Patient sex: M
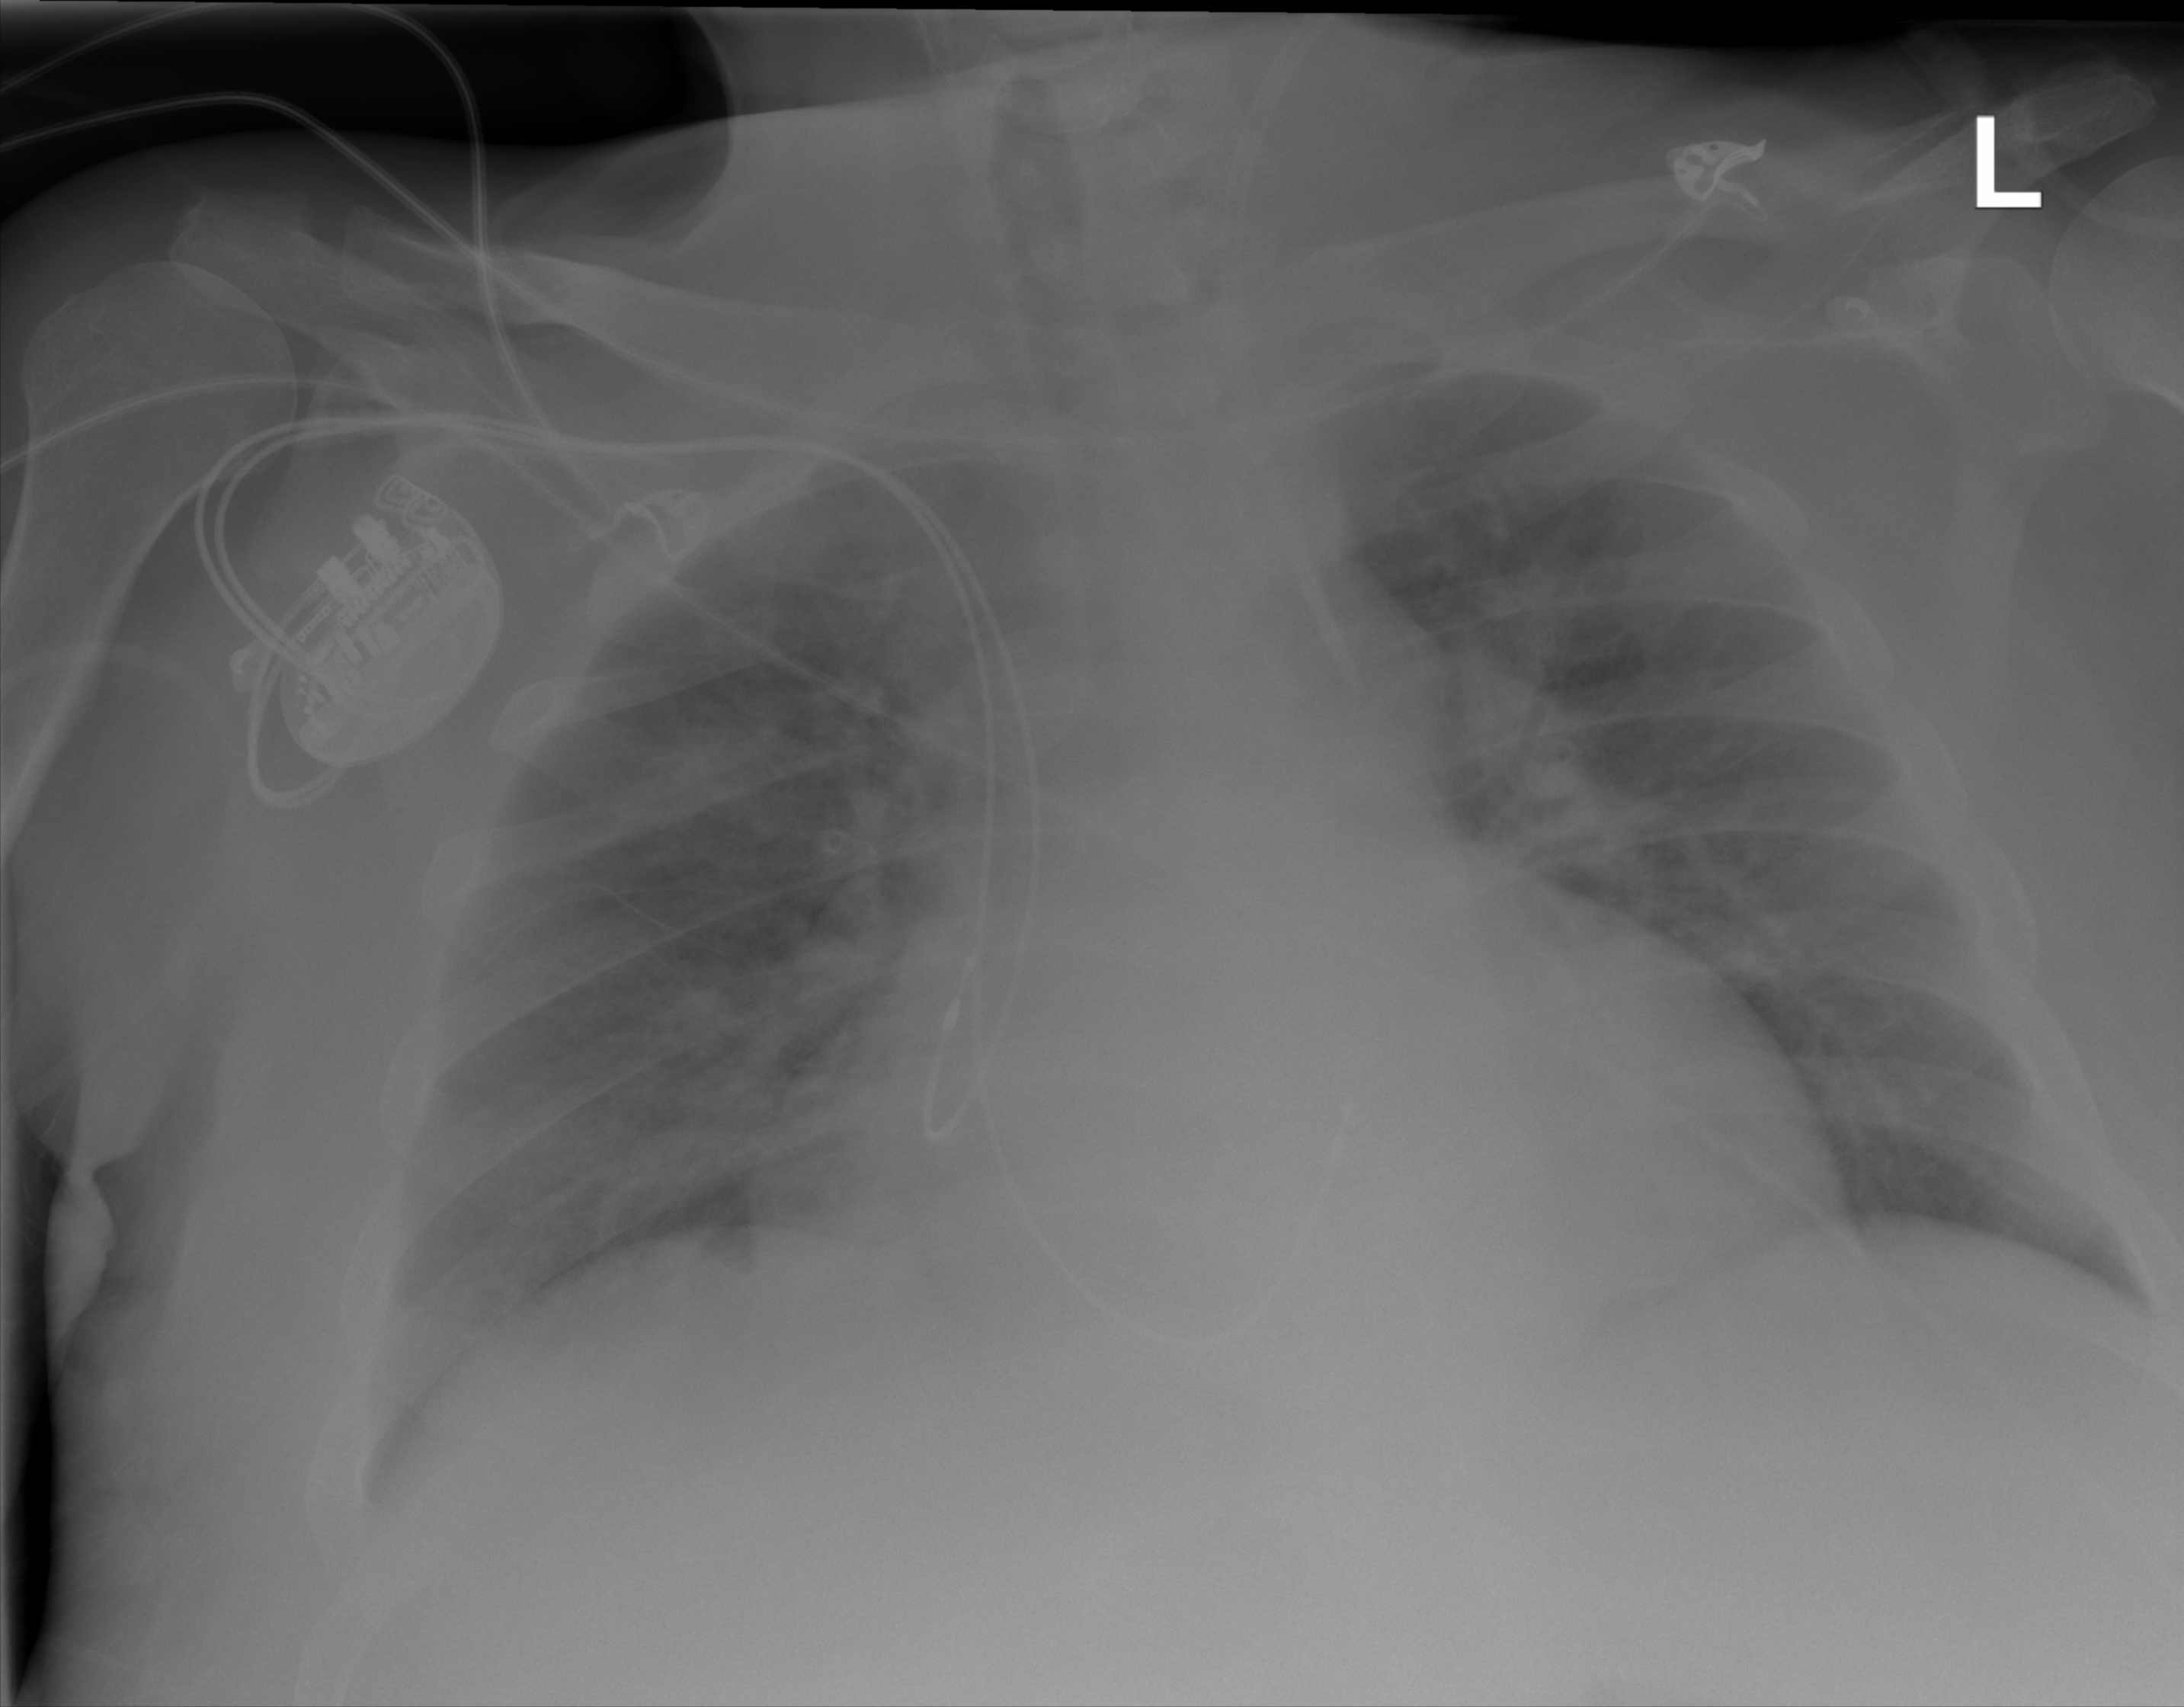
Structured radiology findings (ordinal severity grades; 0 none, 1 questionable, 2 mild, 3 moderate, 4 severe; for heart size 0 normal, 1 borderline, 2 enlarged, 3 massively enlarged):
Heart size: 2
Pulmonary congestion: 2
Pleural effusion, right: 0
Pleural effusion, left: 0
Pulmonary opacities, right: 2
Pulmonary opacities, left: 2
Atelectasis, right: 2
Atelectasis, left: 0